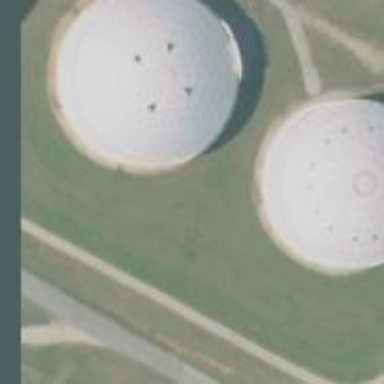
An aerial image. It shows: Storage tank which is man-made and housed in building.